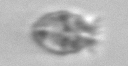
Label: Ciliophora